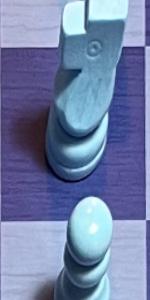
Label: Pawn_White